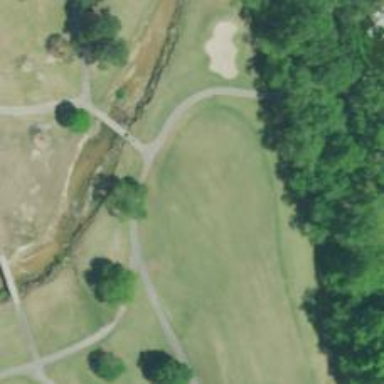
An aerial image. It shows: View of golf hole.